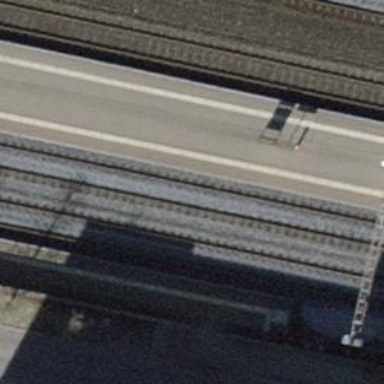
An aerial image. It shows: Single railway track with electrification through contact line.